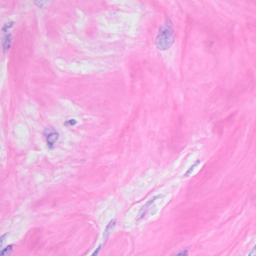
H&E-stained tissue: Breast